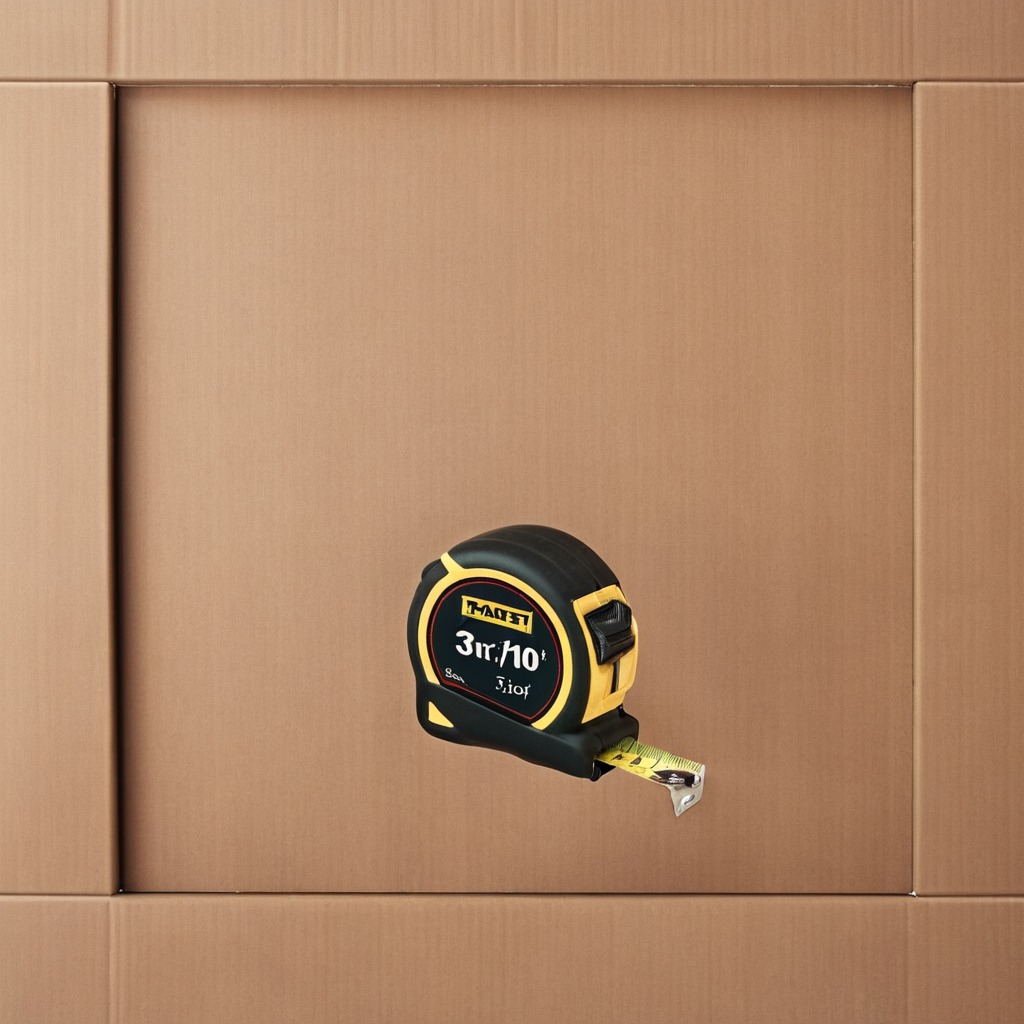
A measuring tape is lying on the cardboard box surface in the outdoor workshop during daytime bright natural light soft shadows slightly creased but